【题型】解答题　【知识点】解析几何　【难度】medium
如图，已知椭圆 \(C: \frac{y^2}{a^2} + \frac{x^2}{b^2} = 1\ (a > b > 0)\) 的上、下焦点分别为 \(F_1\)，\(F_2\)，焦距为 \(2\)，离心率为 \(\frac{\sqrt{2}}{2}\)，称圆心在椭圆 \(C\) 上运动，且半径为 \(\frac{a^2 + b^2}{3}\) 的圆 \(P\) 是椭圆 \(C\) 的“环绕圆”。

(1) 求椭圆 \(C\) 的标准方程；

(2) 记直线 \(PF_1\) 与椭圆 \(C\) 的另一个交点为点 \(Q\)，“环绕圆” \(P\) 的面积为 \(S_P\)，三角形 \(PQF_2\) 的面积为 \(S_{\triangle PQF_2}\)，试判断，是否存在点 \(P\)，使 \(\frac{S_P}{S_{\triangle PQF_2}} = \pi\)，若存在，求满足条件的直线 \(PF_1\) 的条数，若不存在，请说明理由；

(3) 若过原点 \(O\) 可作“环绕圆” \(P\) 的两条切线，分别交椭圆 \(C\) 于 \(A\)、\(B\) 两点，直线 \(OA\)，\(OB\) 的斜率存在，记为 \(k_1\)，\(k_2\)，求 \(k_1k_2\) 的取值范围。
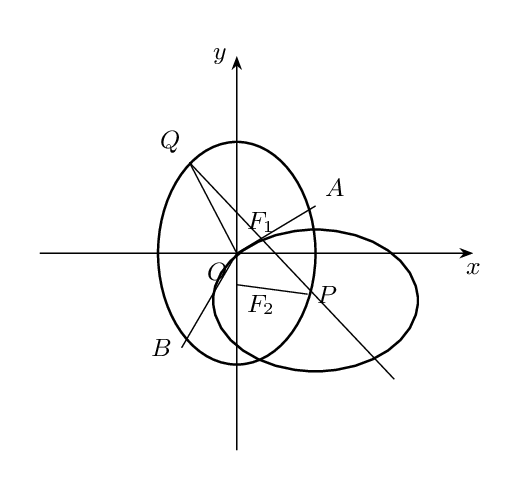
【解答】
【详解】
(1) 由题意，
\[
\begin{cases}
2c = 2 \\
\frac{c}{a} = \frac{\sqrt{2}}{2}
\end{cases}
\]
得
\[
\begin{cases}
a = \sqrt{2} \\
c = 1
\end{cases}
\]
故椭圆 \(C\) 的标准方程为 \(\frac{y^2}{2} + x^2 = 1\)；

(2) 由(1)知：\(F_1(0,1)\)，显然直线 \(PF_1\) 不与 \(y\) 轴重合，
设直线 \(PF_1\) 为 \(y = kx + 1\)，\(P(x_1,y_1)\)，\(Q(x_2,y_2)\)，

联立
\[
\begin{cases}
y = kx + 1 \\
\frac{y^2}{2} + x^2 = 1
\end{cases}
\]
得：\((2 + k^2)x^2 + 2kx - 1 = 0\)，显然 \(\Delta > 0\)，

所以 \(x_1 + x_2 = -\frac{2k}{2 + k^2}\)，\(x_1x_2 = -\frac{1}{2 + k^2}\)，

\[
S_{\triangle PQF_2} = \frac{1}{2}|F_1F_2| \cdot |x_1 - x_2| = \frac{1}{2} \times 2 \times \sqrt{\left(-\frac{2k}{2 + k^2}\right)^2 + \frac{4}{2 + k^2}} = \frac{\sqrt{8(1 + k^2)}}{2 + k^2},
\]

圆 \(P\) 半径为 \(1\)，则 \(S_P = \pi\)，故
\[
\frac{\pi}{\frac{\sqrt{8(1 + k^2)}}{2 + k^2}} = \pi \implies \frac{\sqrt{8(1 + k^2)}}{2 + k^2} = 1,
\]

所以 \(k^2 = 2 + 2\sqrt{2}\)（负值舍去），即满足条件的直线 \(PF_1\) 有 \(2\) 条。

(3) 设切线 \(OA\) 方程为 \(y = k_1x\)，切线 \(OB\) 方程为 \(y = k_2x\)，且 \(P(x_0,y_0)\)。

圆 \(P\) 与 \(OA\) 相切，则
\[
\frac{|k_1x_0 - y_0|}{\sqrt{1 + k_1^2}} = 1,
\]
化简得
\[
(x_0^2 - 1)k_1^2 - 2x_0y_0k_1 + y_0^2 - 1 = 0.
\]
同理可得
\[
(x_0^2 - 1)k_2^2 - 2x_0y_0k_2 + y_0^2 - 1 = 0.
\]

所以 \(k_1,k_2\) 是方程 \((x_0^2 - 1)k^2 - 2x_0y_0k + y_0^2 - 1 = 0\) 的两个不相等实根，因此
\[
k_1k_2 = \frac{y_0^2 - 1}{x_0^2 - 1}.
\]

又 \(P(x_0,y_0)\) 在椭圆 \(C\) 上，故 \(\frac{y_0^2}{2} + x_0^2 = 1\)，代入得
\[
k_1k_2 = \frac{y_0^2 - 1}{-\frac{y_0^2}{2}}.
\]

由 \(k_1,k_2\) 存在，可知 \(y_0 \in [-\sqrt{2},0) \cup (0,\sqrt{2}]\)，即 \(y_0^2 \in (0,2]\)，所以
\[
k_1k_2 = -2 + \frac{2}{y_0^2} \in [-1, +\infty).
\]

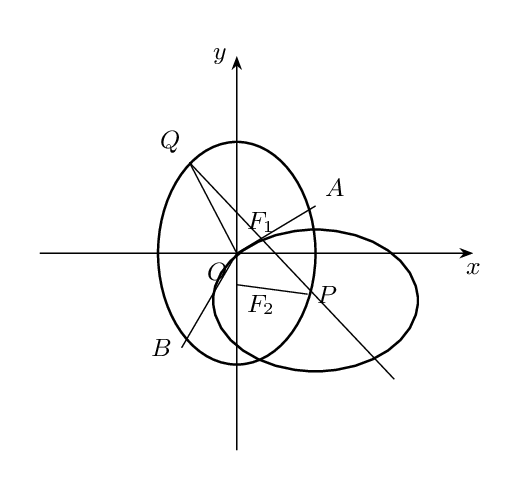